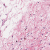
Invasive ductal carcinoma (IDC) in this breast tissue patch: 0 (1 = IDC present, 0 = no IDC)